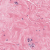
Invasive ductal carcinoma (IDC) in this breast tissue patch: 0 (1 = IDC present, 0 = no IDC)